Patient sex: M
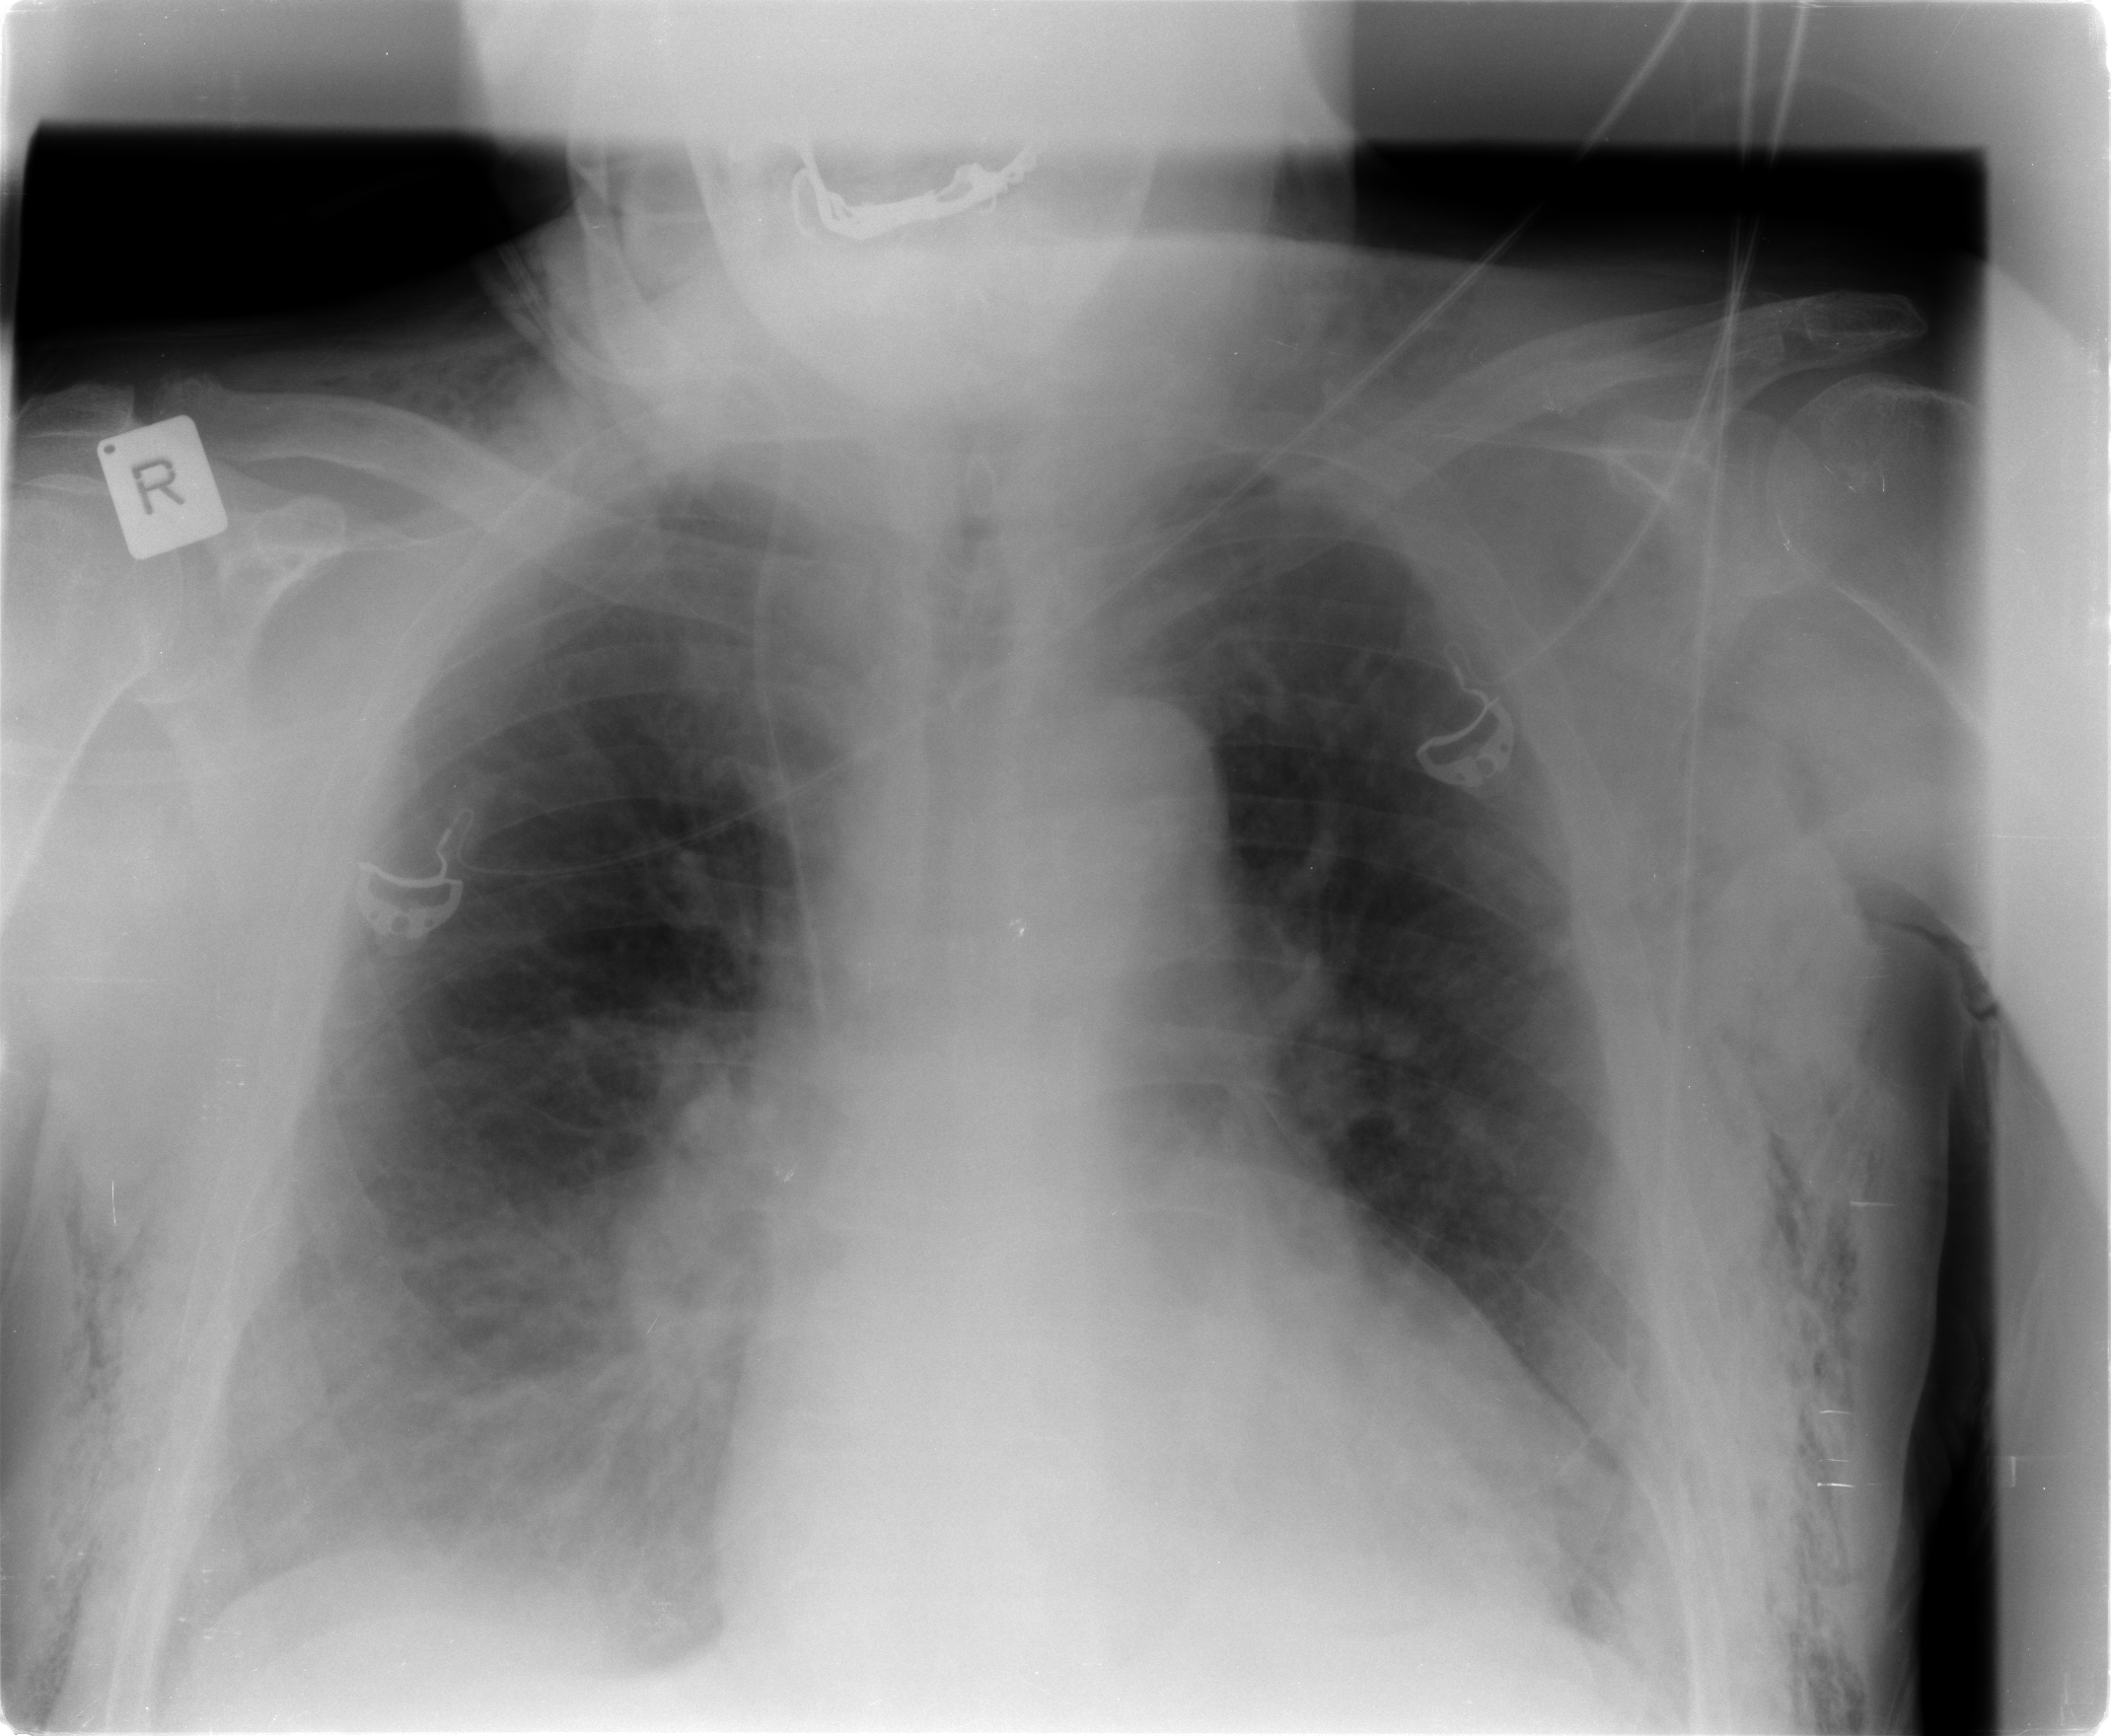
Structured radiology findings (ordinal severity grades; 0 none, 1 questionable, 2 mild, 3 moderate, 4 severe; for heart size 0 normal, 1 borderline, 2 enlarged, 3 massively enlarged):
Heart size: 2
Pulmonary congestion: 2
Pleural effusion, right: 3
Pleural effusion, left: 2
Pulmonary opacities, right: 3
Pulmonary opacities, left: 3
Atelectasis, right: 2
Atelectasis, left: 2